Field crop: maize
Growth stage: 2
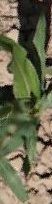
Species: maize